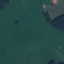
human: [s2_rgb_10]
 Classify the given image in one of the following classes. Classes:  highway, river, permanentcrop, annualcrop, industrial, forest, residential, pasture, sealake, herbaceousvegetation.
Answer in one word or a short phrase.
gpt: Pasture